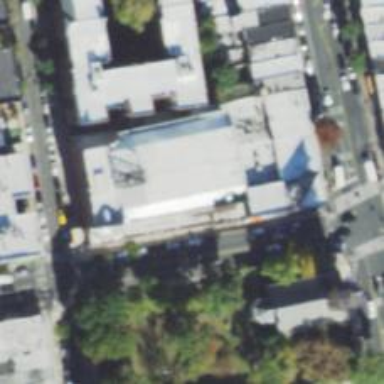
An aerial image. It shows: Pharmacy providing healthcare services.